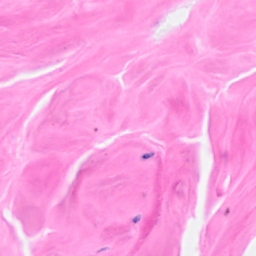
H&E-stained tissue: Breast